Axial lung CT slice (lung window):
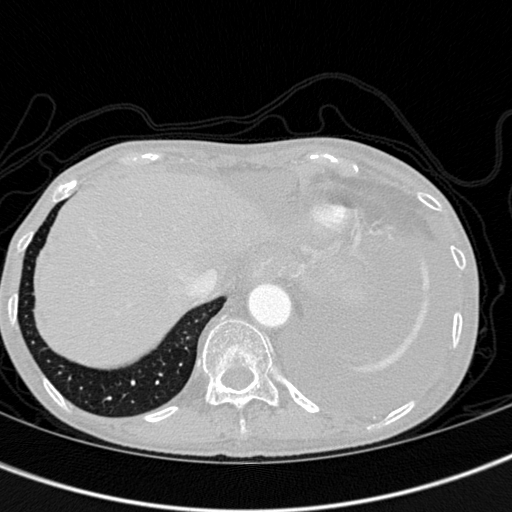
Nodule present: no